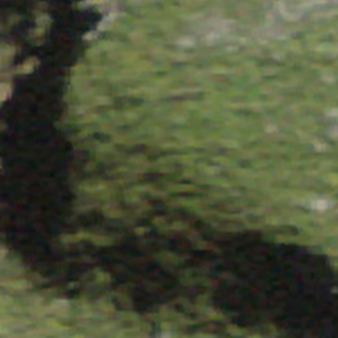
Label: other